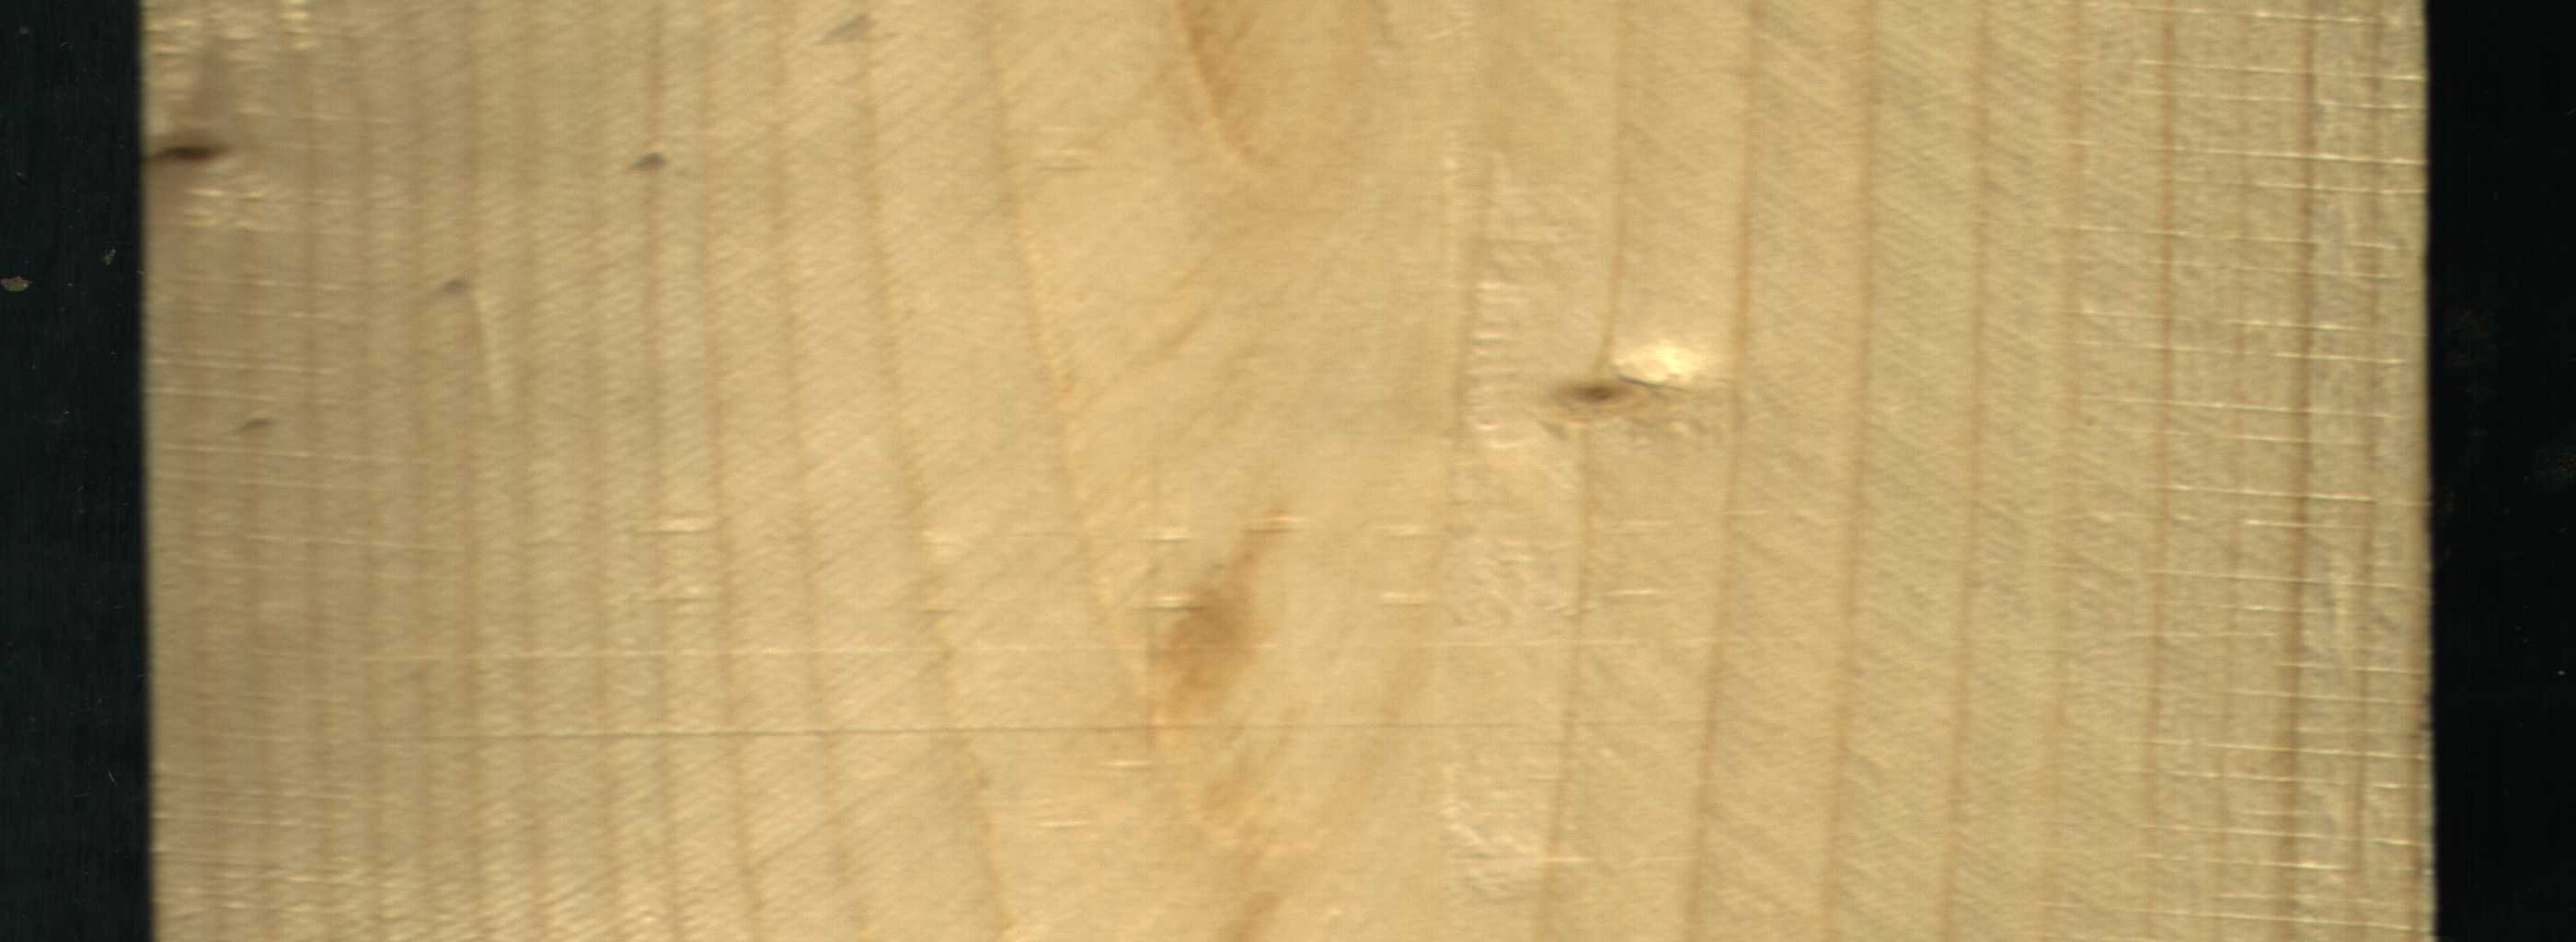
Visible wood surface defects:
Live_Knot